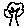
Label: tree